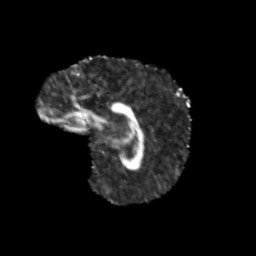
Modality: FA
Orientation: sagittal
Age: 9
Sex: female
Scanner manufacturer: siemens
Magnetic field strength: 3 T
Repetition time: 3.8 s
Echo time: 0.07 s